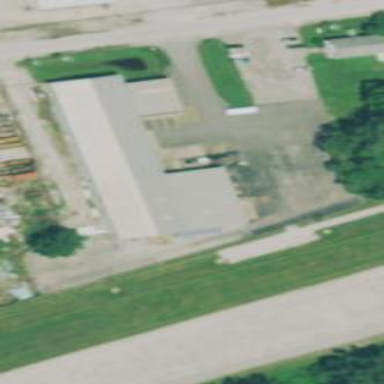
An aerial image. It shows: Commercial building.